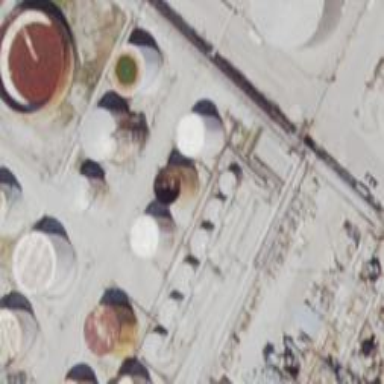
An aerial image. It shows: Storage tank with man-made structure.